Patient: sex M, age 32
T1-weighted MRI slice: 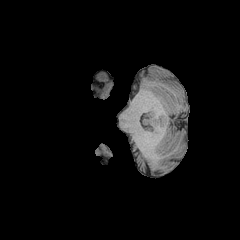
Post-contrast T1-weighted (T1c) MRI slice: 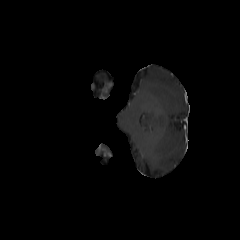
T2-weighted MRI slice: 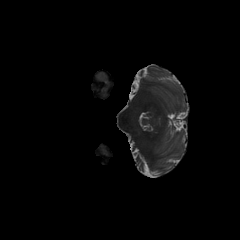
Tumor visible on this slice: no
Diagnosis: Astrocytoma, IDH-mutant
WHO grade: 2